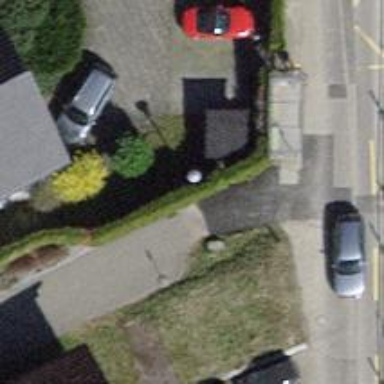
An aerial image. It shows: Residential road.